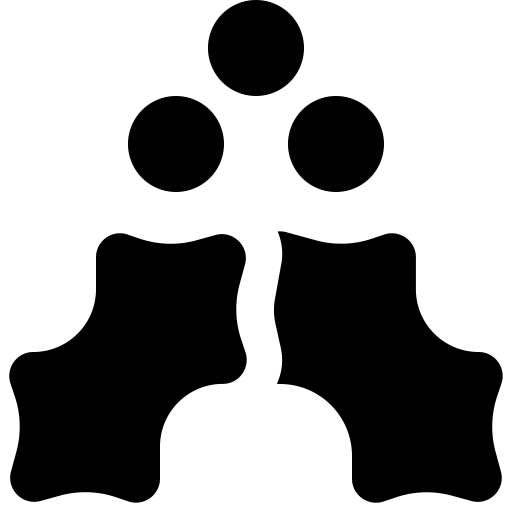
Tags: icon, FontAwesome, fa-icon, solid, holly, berry